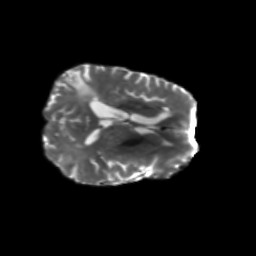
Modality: T2w
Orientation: axial
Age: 50
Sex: female
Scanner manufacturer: siemens
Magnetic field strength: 3 T
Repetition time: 5.47 s
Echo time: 0.0854 s